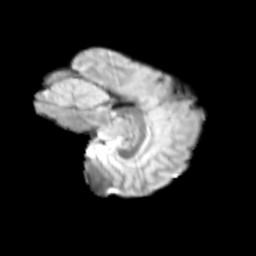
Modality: T2w
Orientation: sagittal
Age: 11
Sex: male
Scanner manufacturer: siemens
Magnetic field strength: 3 T
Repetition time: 3.8 s
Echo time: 0.07 s